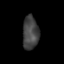
Tissue: lung
Cell type: Myeloid cells
Senescence score: 0.2332
Nuclear area (px): 524
Mean DAPI intensity: 67.036